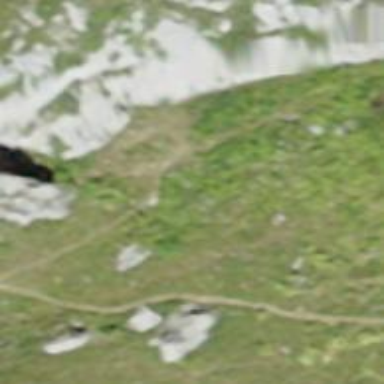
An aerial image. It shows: Path.